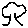
Label: tree